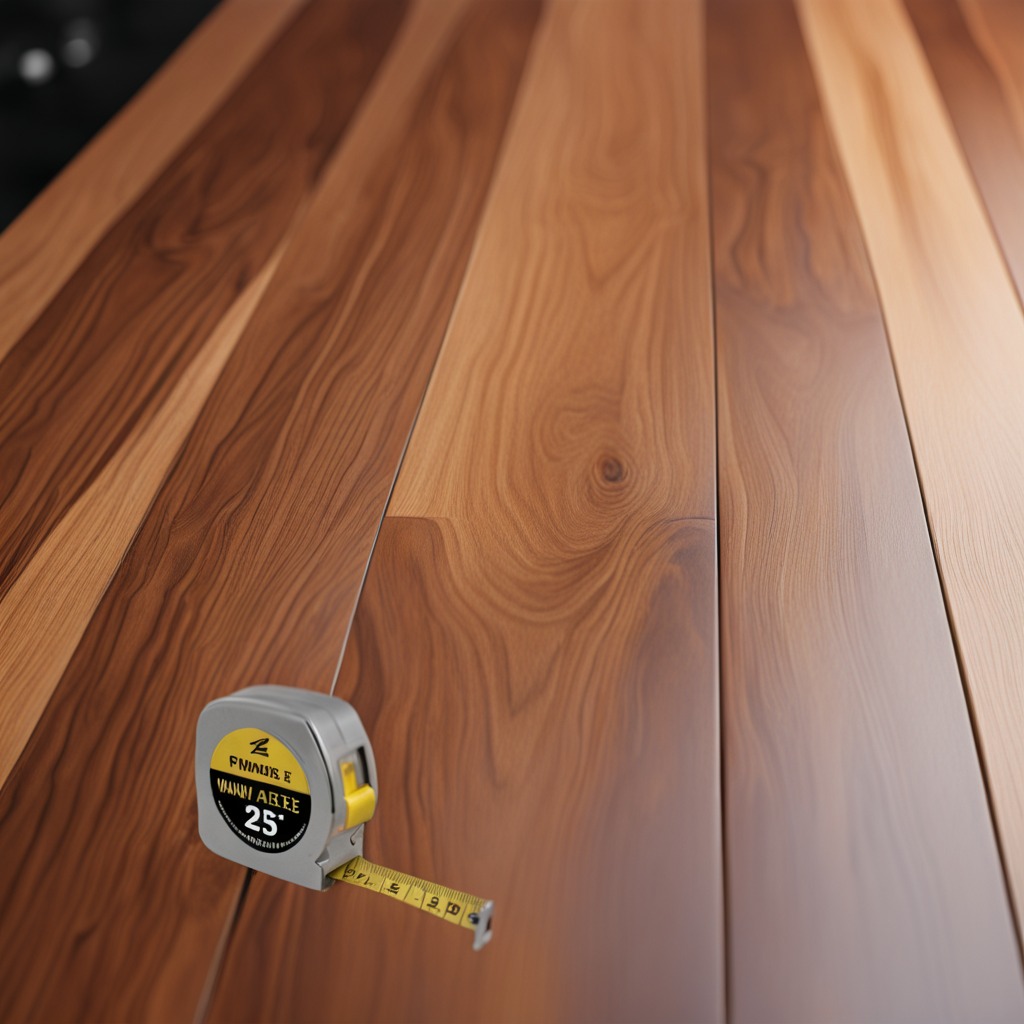
A measuring tape is lying on a wooden table in a carpentry studio.